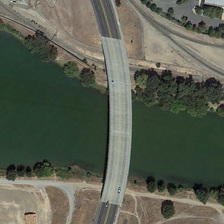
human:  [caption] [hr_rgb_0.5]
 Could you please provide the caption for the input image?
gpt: a curved bridge is over a river with some green trees and barelands in two sides .

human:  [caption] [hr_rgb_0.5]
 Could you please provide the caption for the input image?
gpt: a curved bridge is over a river with some green trees and barelands in two sides .

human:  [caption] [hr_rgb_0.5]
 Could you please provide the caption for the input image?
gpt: a curved bridge is over a river with some green trees and barelands in two sides .

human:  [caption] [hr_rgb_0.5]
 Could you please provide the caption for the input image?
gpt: a curved bridge is over a river with some green trees and barelands in two sides .

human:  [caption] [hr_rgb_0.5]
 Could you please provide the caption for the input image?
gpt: a curved bridge is over a river with some green trees and barelands in two sides .